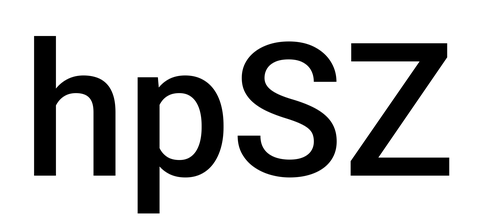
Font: Roboto_Medium